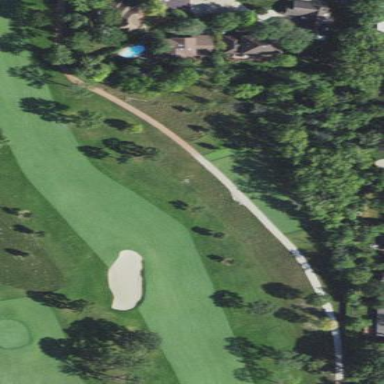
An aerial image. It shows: Grassy area designated as golf fairway.